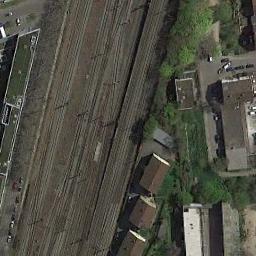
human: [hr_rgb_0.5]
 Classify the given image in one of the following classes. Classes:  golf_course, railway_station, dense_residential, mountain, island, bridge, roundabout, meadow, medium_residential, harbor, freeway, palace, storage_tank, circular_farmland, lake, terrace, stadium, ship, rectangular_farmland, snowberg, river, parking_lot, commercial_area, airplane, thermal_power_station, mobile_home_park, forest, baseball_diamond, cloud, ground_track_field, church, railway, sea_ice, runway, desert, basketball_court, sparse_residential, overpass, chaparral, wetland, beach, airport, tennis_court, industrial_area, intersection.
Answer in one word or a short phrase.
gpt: railway